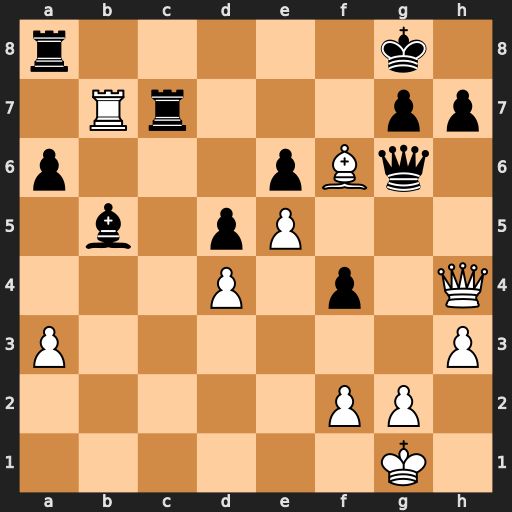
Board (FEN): r5k1/1Rr3pp/p3pBq1/1b1pP3/3P1p1Q/P6P/5PP1/6K1
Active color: w
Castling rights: -
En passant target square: -
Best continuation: Rxc7 gxf6 exf6 f3 Rg7+ Qxg7 fxg7